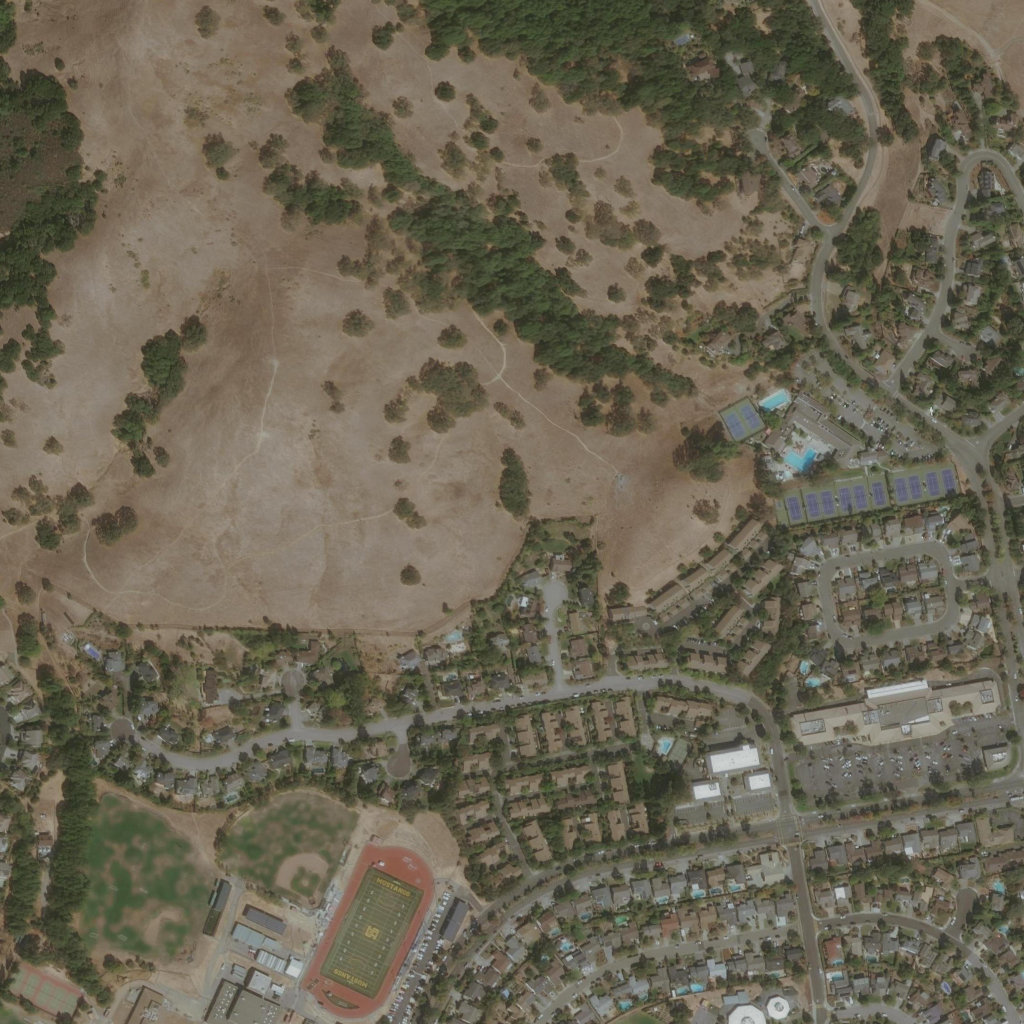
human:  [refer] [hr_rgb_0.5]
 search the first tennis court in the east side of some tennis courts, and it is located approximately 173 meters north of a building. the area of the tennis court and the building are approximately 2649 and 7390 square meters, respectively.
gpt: <box>[[86, 44, 93, 49, 0]]</box>

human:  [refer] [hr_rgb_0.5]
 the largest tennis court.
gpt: <box>[[76, 44, 93, 51, 0]]</box>